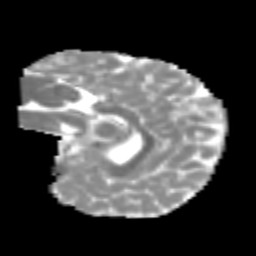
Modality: MD
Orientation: sagittal
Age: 7
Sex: male
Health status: healthy